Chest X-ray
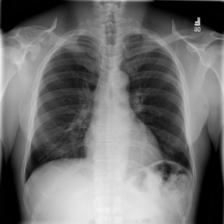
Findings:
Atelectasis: negative
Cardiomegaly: negative
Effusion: negative
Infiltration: positive
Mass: negative
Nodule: negative
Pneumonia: negative
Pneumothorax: negative
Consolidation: negative
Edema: negative
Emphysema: negative
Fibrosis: negative
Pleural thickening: negative
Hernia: negative